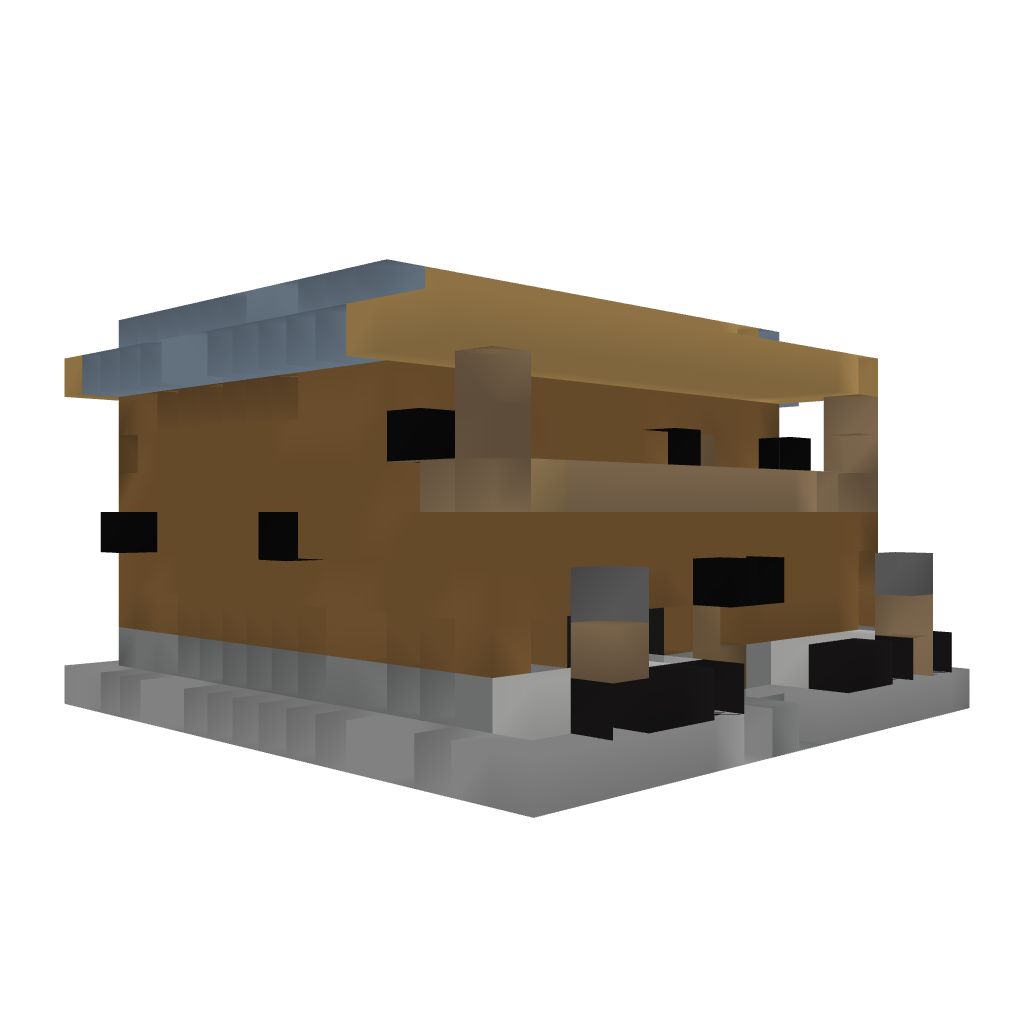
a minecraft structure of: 2-story Wood House (CF)